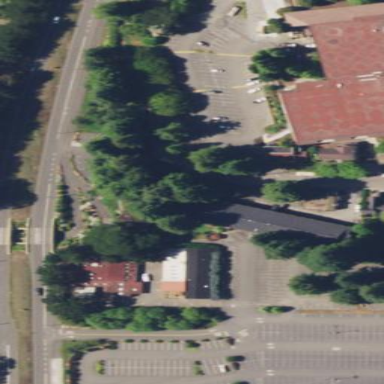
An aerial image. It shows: Parking area with surface.